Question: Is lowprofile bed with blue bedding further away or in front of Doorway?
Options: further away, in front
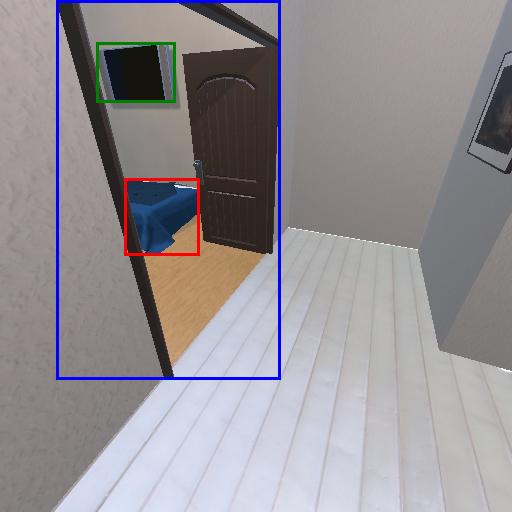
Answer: further away